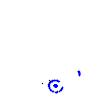
Particle: kaon